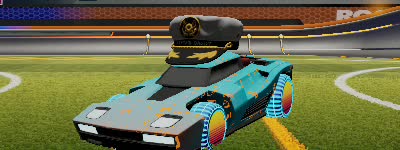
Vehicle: breakout